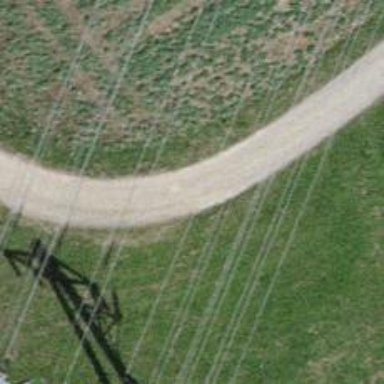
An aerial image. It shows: Unpaved track with grade2 tracktype.